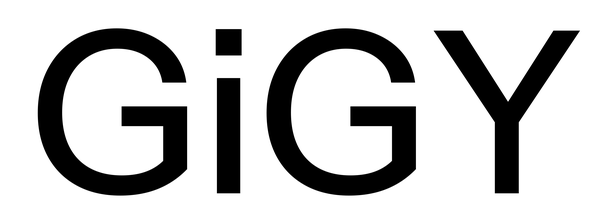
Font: InstrumentSans_Medium